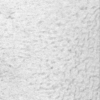
Label: not_dusty